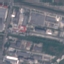
Land use / land cover: Industrial